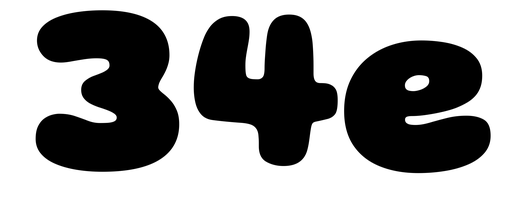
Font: Gluten_Black